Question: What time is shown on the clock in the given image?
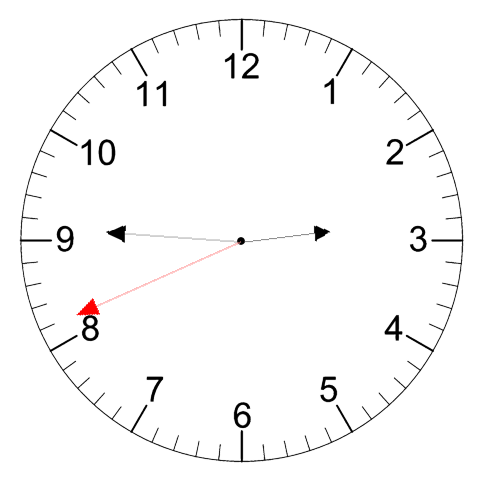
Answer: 02:45:41